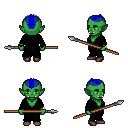
a pixel art fantasy rpg character, female body template, orc, green skin, gray robe, white pants, blue short mohawk hairstyle, bracelets, maroon shoes, spear, four views (front, back, left, right), 2x2 character sprite sheet, small pixel art, hard edges, no anti-aliasing